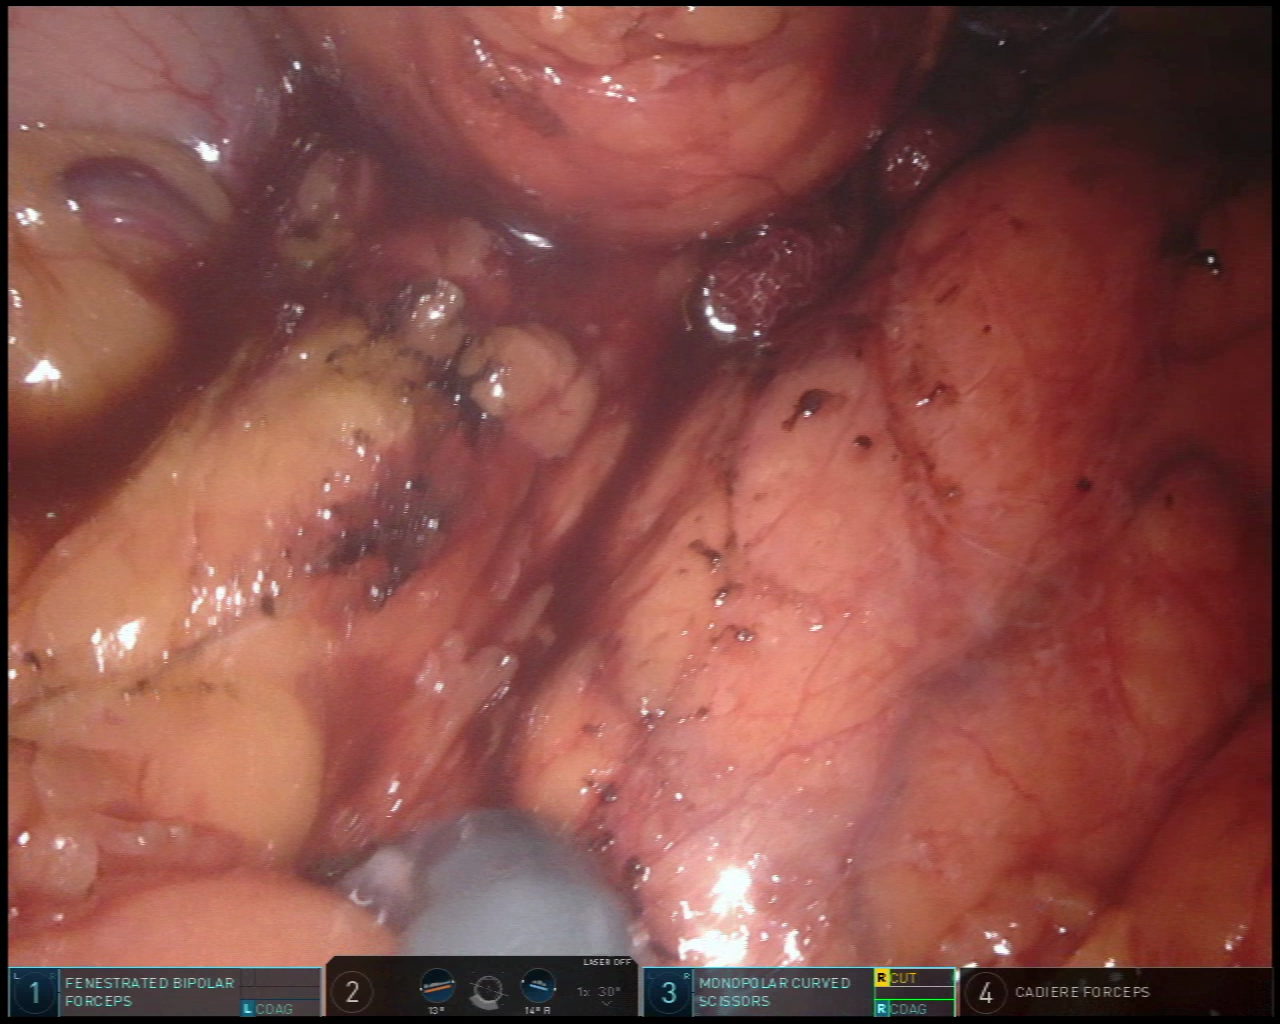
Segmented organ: stomach
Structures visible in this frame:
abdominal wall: no
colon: no
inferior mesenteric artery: no
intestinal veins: no
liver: no
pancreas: no
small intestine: no
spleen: no
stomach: yes
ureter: no
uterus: no
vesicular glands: no